Interaction volume radius: 5 \u00c5
Interaction volume height: 10 \u00c5
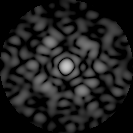
Disorder parameter: 0.7332